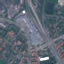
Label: Highway